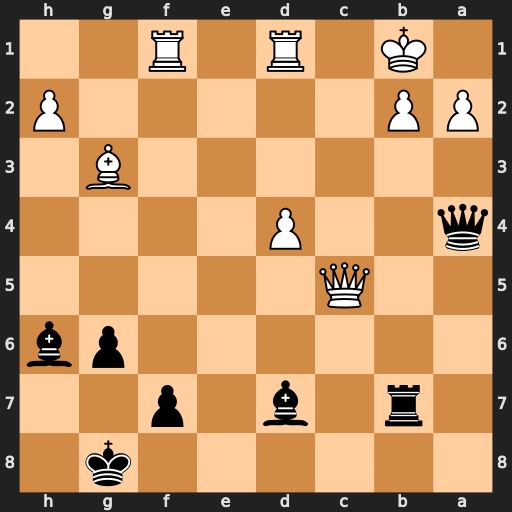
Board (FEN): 6k1/1r1b1p2/6pb/2Q5/q2P4/6B1/PP5P/1K1R1R2
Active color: b
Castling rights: -
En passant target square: -
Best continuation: Be6 d5 Bf5+ Ka1 Bg7 Rd2 Ra7 Qxa7 Qxa7